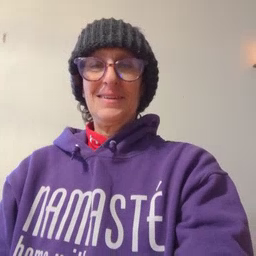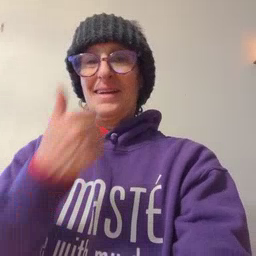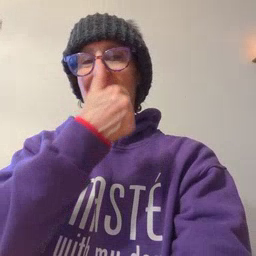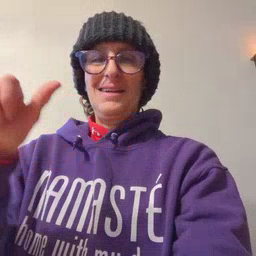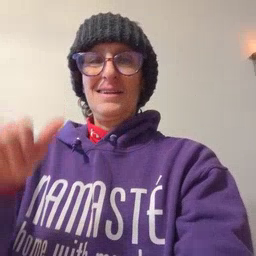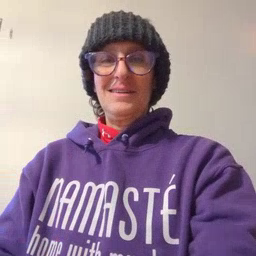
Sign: any